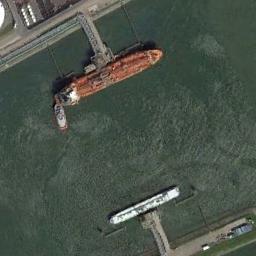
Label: ship